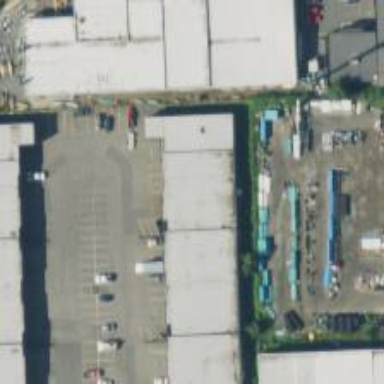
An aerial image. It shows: Industrial area.